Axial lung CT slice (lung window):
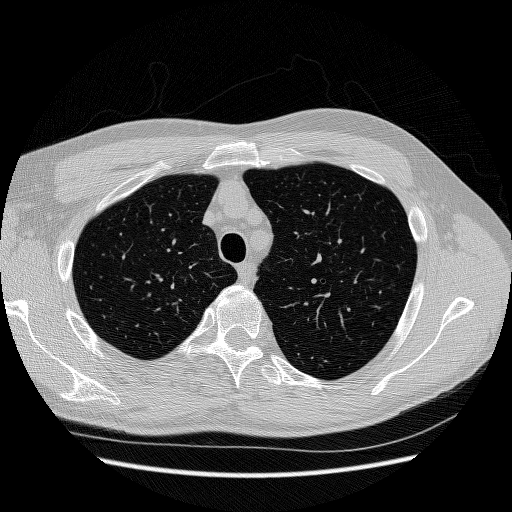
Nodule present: no